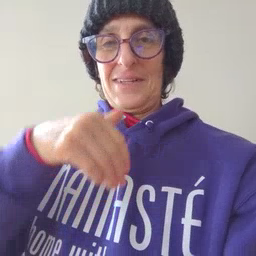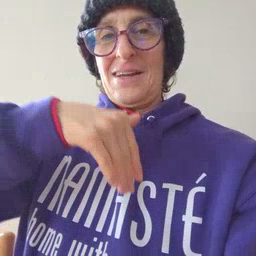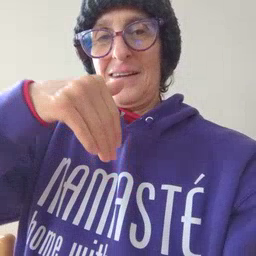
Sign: night